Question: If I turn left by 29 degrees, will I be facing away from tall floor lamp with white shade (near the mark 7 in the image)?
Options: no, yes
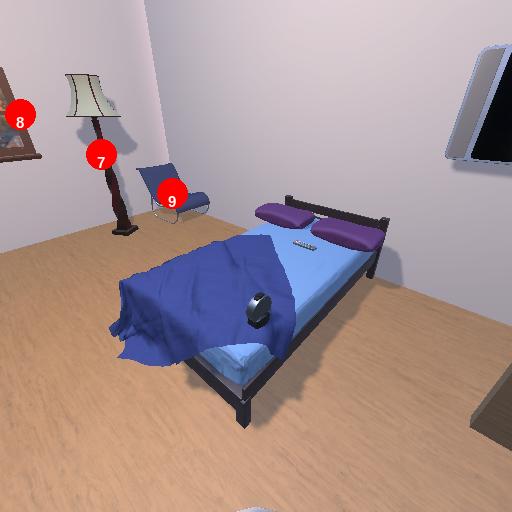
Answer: no